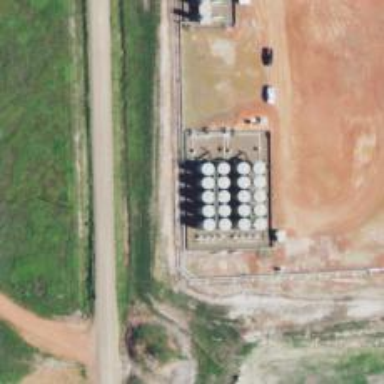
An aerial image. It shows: Storage tank with man-made structure.